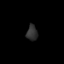
Tissue: skin
Cell type: Epithelial cells
Senescence score: 0.8088
Nuclear area (px): 165
Mean DAPI intensity: 47.885